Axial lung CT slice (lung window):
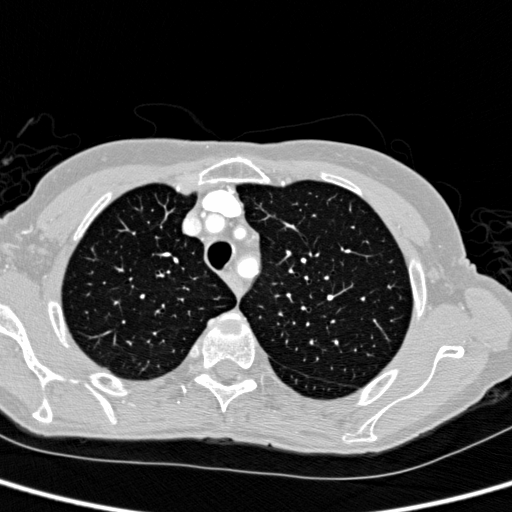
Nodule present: no